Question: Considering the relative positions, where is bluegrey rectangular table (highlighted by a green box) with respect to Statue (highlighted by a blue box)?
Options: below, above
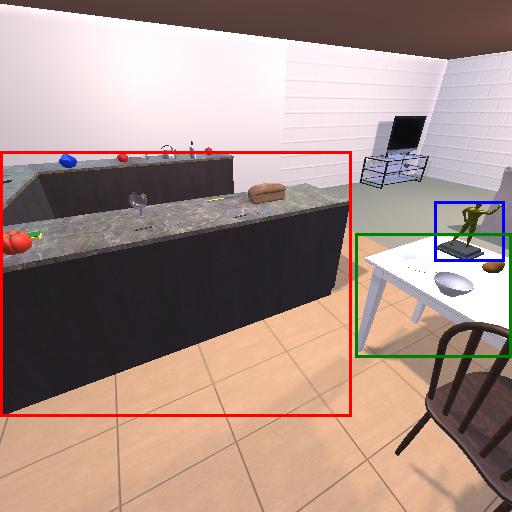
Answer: below